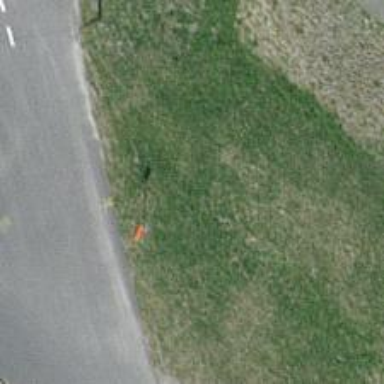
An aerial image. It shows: Pole with roof-covered pipeline marker.